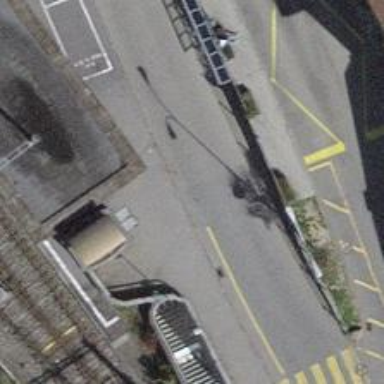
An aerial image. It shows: Set of steps on the road.